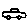
Label: car